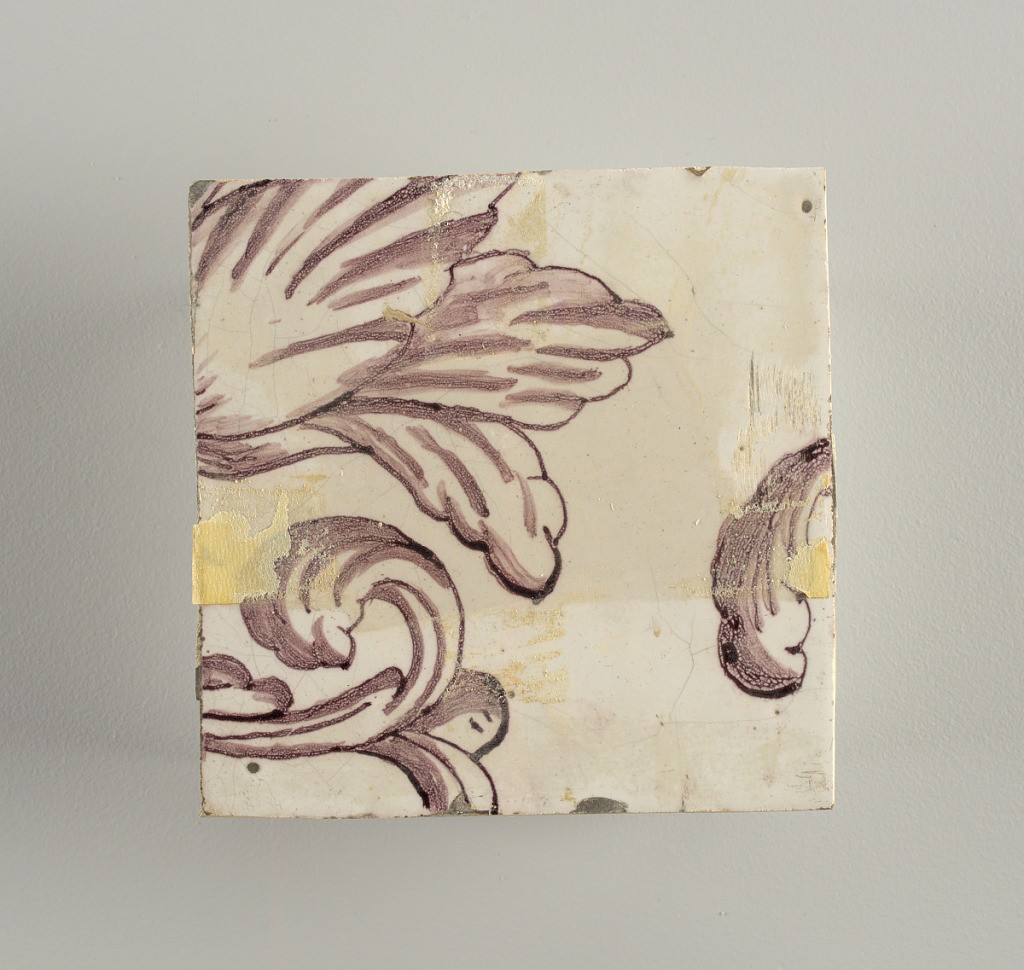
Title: Wall facing
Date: ca. 1725
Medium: Tin-glazed earthenware, underglaze
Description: Horizontal rectangle.  Thirty-seven tiles wide and twenty-one high with opening for door or window nineteen and one-half tiles high and twelve wide.  To left and right of opening, centered canopy above. Left, woman representing Hope, right, a sculputure urn.  Centered above opening, a mascaron.  Arabesque design of foliage.